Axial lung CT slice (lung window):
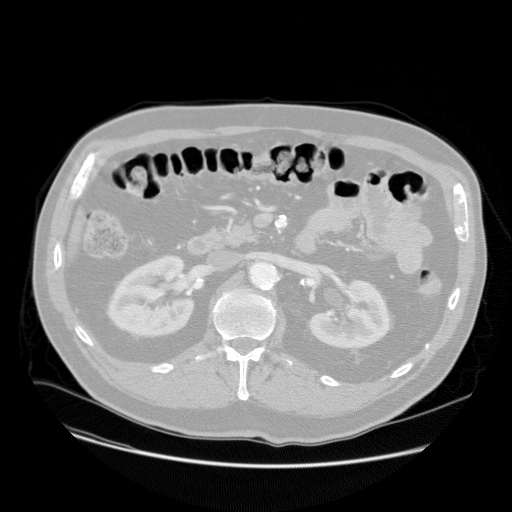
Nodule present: no